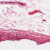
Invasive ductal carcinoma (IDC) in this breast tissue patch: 0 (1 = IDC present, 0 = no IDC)